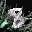
Label: 8